Field crop: maize
Growth stage: 2
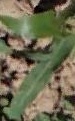
Species: maize